Question: I'd like to relabel the radial tick markers in the following polar log plot:
'''
f = figure ;
t = 0:0.01: pi/2 ;
polar(t, 10 * log10(cos(t))/(50) + 1)
'''

from 1, 0.8, 0.6, 0.4, 0.2 to 0, -10, -20, -30, -40 (i.e. radial dB ticks).
Trying some of the methods from <URL>, I was able to relabel the markers provided my tick markers were positive and increasing.
I tried the following based on <URL>
'''
rho_labels = {'1' '0.8' '0.6' '0.4' '0.2'};
rho_labels2 = {'0' '-10' '-20' '-30' '-40'};
for r=1:length(rho_labels)
ff = findall(f, 'string', rho_labels{r}) ;
ff = rho_labels2{r} ;
end
'''
but it also didn't work (seems to do nothing, so I suspect I'm operating on a copy of the find results not handled).
How can these tick markers be adjusted? Also, if I wanted a different number of concentric circles than 5, how can that be done (for example, 4 subdivisions with -40 dB at the "origin".)
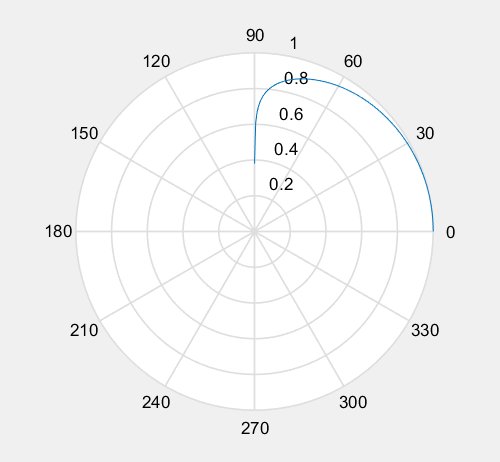
Answer: Here is a way to rename the radial tick labels. Be warned that if there is a match between any radial and angular tick mark labels, both will be replaced and the angular labels will be wrong. But the angular tick labels are fixed as 0, 30, 60, ..., 330, so as long as the radial tick labels don't include these values, you should be fine.
What the code does is find all the text in the plot using 'findall', trim the blank spaces at the front of each string, then, for each entry in 'rho_labels', set the string entry corresponding to the tick label with that identifier to the corresponding entry in 'rho_labels2'.
'''
f = figure ;
t = 0:0.01: pi/2 ;
polar(t, 10 * log10(cos(t))/(50) + 1)
rho_labels = {'1' '0.8' '0.6' '0.4' '0.2'};
rho_labels2 = {'0' '-10' '-20' '-30' '-40'};
ff = findall(f,'type','text');
t=strtrim(get(ff,'String'));
for r=1:length(rho_labels)
set(ff(strcmp(t,rho_labels{r})),'String',rho_labels2{r})
end
'''
To modify the number of rings, I think think of anything better than modifying 'polar.m' and creating your own custom 'polarMOD.m' function. If you do this you can also do the radial labels as well. In fact, there might be such a function on the MathWorks File Exchange.